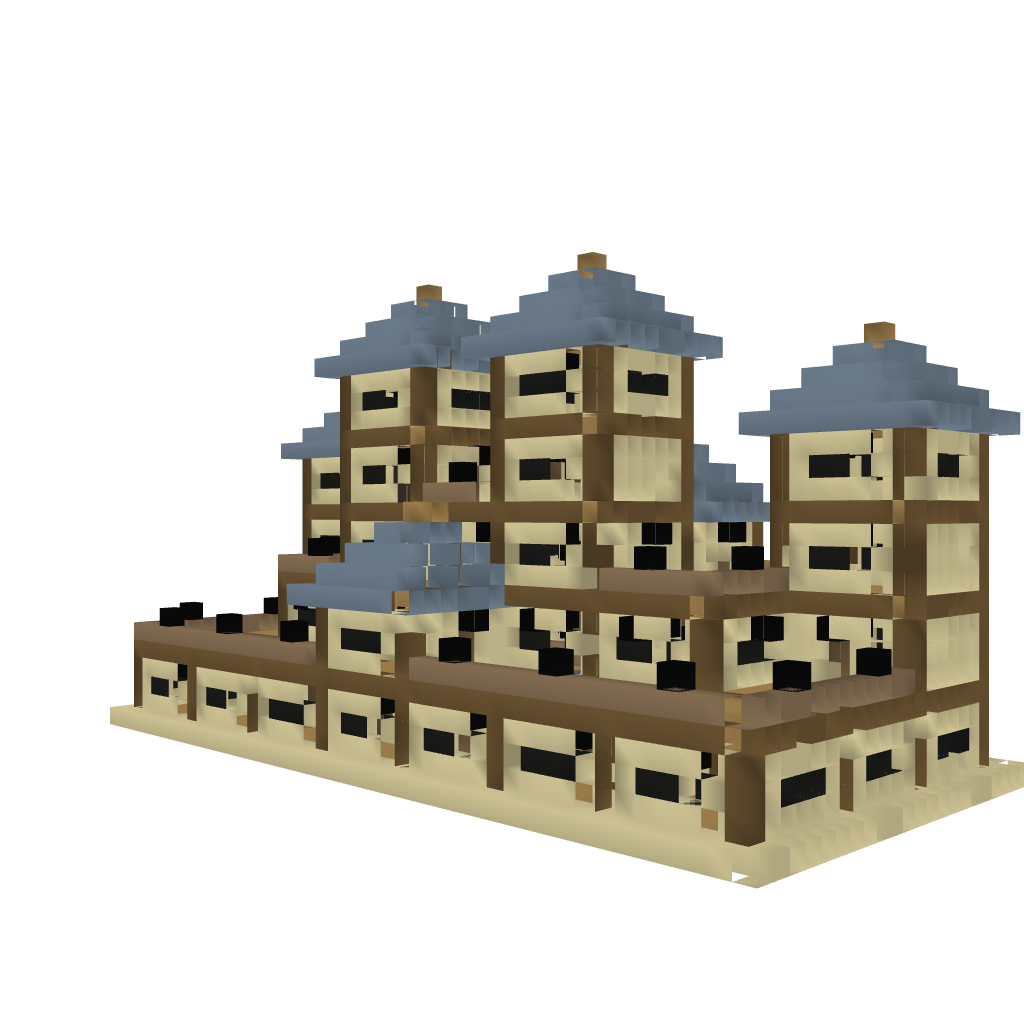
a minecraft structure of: Desert Mansion (Not Furnished)